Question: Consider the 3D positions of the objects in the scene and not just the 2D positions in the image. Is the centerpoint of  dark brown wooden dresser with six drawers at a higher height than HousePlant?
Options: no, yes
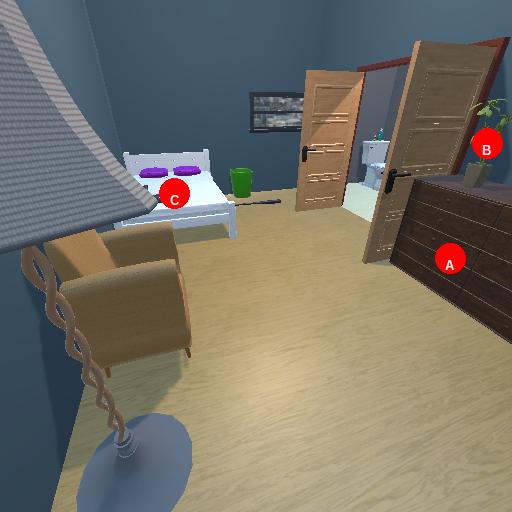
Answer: no